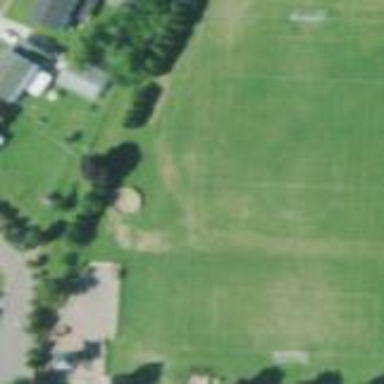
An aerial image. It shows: Soccer pitch designated for leisure and sports activities.